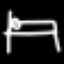
Label: bed